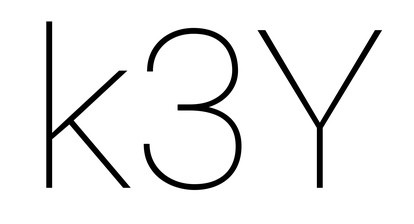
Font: Roboto_Thin